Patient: sex F, age 56
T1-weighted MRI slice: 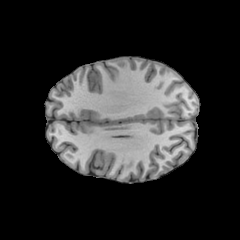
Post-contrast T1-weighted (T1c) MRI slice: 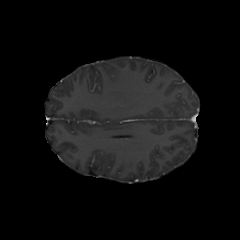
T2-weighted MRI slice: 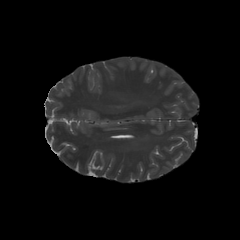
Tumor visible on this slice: no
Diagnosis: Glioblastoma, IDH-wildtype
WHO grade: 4